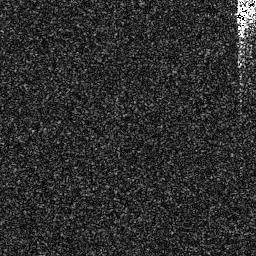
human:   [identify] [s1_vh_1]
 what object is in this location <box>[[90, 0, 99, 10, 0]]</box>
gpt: <ref>1 medium ship at the top right</ref>